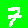
Digit: 7